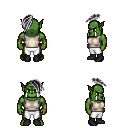
a pixel art fantasy rpg character, male body template, orc, green skin, white sleeveless shirt, white pants, gray long mohawk hairstyle, black shoes, four views (front, back, left, right), 2x2 character sprite sheet, small pixel art, hard edges, no anti-aliasing